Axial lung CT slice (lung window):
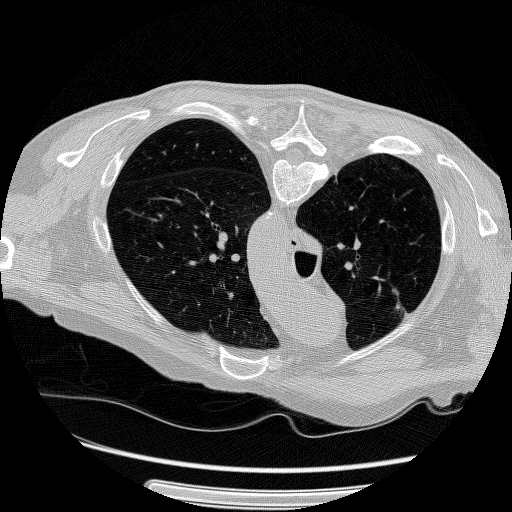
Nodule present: no